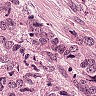
Metastatic tissue present: yes